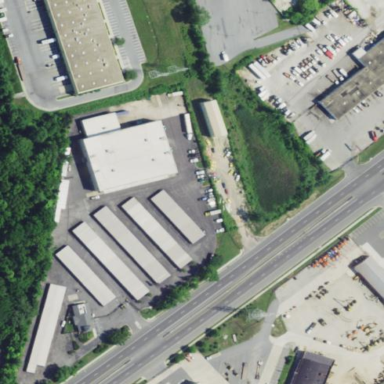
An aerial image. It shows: Commercial area designated for self-storage.